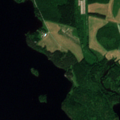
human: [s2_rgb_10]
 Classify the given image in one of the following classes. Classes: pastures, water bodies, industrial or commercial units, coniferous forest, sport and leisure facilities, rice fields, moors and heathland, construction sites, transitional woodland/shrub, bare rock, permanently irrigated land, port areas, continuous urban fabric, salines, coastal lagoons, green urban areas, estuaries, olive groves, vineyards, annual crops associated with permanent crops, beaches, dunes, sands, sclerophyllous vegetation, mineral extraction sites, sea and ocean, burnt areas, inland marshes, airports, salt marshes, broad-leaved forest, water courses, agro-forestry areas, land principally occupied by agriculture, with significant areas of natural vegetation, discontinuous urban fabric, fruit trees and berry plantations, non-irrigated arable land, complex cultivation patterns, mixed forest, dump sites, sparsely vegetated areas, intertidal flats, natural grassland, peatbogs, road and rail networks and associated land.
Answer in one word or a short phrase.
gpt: land principally occupied by agriculture, with significant areas of natural vegetation, mixed forest, water bodies